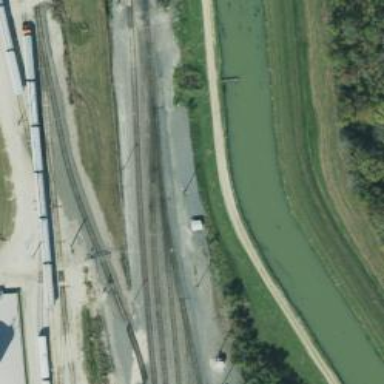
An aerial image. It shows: Railway siding with rails.